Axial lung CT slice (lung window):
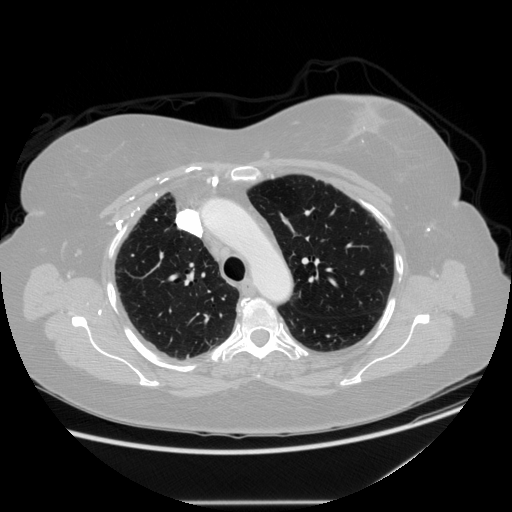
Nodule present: no